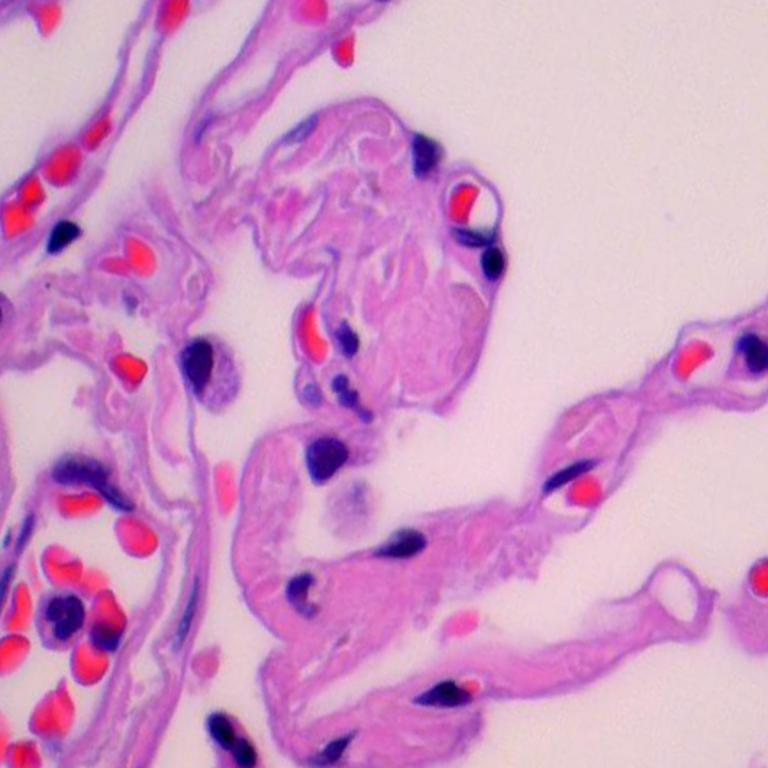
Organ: lung
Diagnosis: benign